Question: Element example:
'''
[FindByCss("input[formcontrolname='name']")]
public TextInput<TOwner> NameInput { get; private set; }
'''
Code that throws the error:
'''
editProjectPage.NameInput.Hover();
'''
After updating Selenium.WebDriver to v 4.3 on the test run returns such an error:

Error message:
> System.MissingMethodException: 'Method not found: 'OpenQA.Selenium.Interactions.Actions OpenQA.Selenium.Interactions.Actions.MoveToElement(OpenQA.Selenium.IWebElement, Int32, Int32, OpenQA.Selenium.Interactions.MoveToElementOffsetOrigin)'.'
So far worked around with such a spike method:
'''
public static void EmulateHover<TOwner>(IControl<TOwner> element) where TOwner : PageObject<TOwner>
{
var sourceElement = element.Scope;
var actions = new Actions(element.Context.Driver);
actions.ScrollToElement(sourceElement);
actions.MoveToElement(sourceElement);
actions.Build().Perform();
}
'''
But in implementation, it looks... like a spike ;) Any suggestion if it will be fixed or am I doing something wrong?
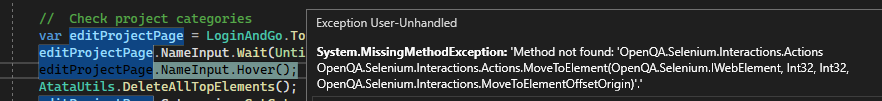
Answer: 'Actions.MoveToElement(IWebElement, Int32, Int32, MoveToElementOffsetOrigin)' method was removed in WevDriver v4.3. Current Atata v2.0.1 uses that method to hover elements.
Let me upgrade Atata to WevDriver v4.3, solve that error by using another 'MoveToElement' method overload, and publish Atata v2.1.0. I'll update this answer after release.
Atata v2.1.0 is released. Please update and verify whether 'Hover()' method works. It should be fine now.